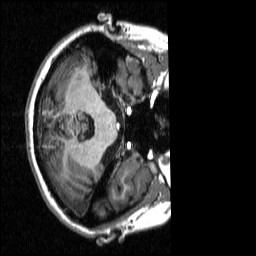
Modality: T1w
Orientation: axial